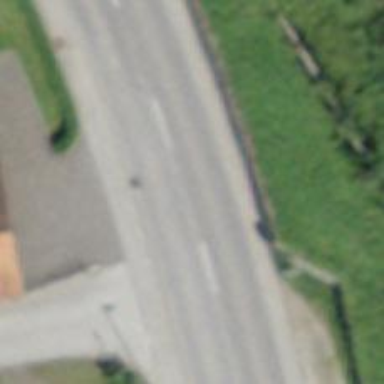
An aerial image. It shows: Secondary road with asphalt surface.